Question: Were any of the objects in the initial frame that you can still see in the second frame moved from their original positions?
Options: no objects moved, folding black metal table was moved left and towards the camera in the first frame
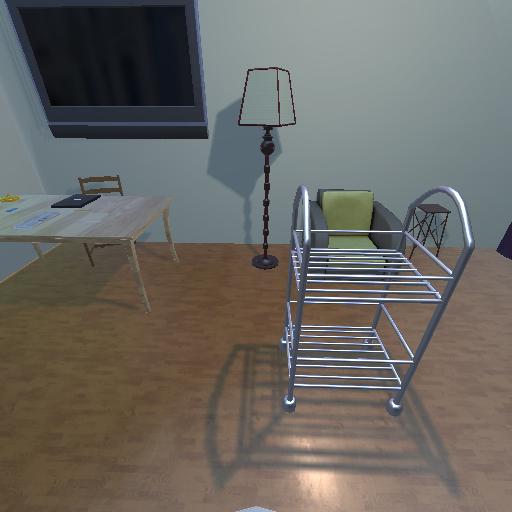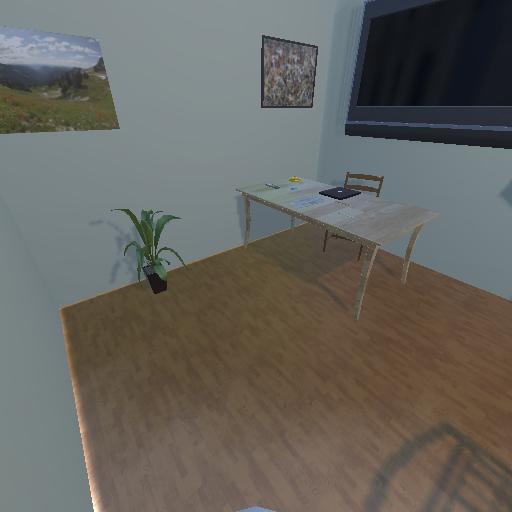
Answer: no objects moved